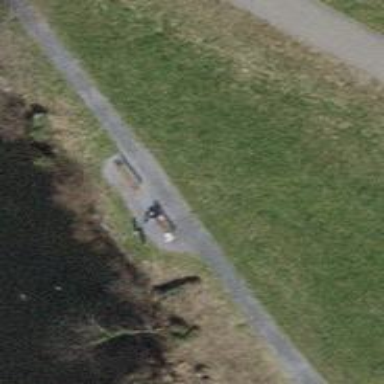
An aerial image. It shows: Bench.